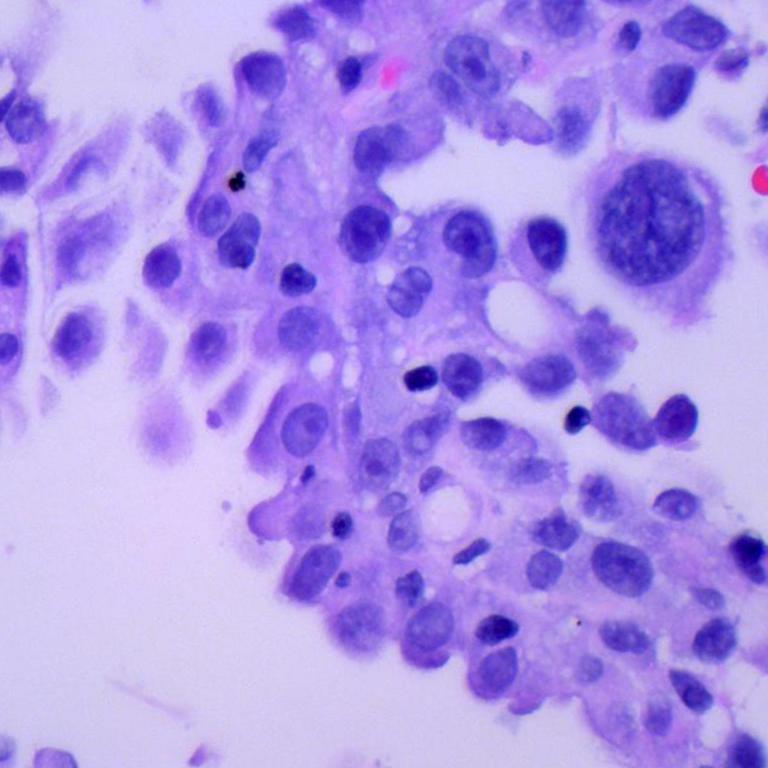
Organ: lung
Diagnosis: adenocarcinomas